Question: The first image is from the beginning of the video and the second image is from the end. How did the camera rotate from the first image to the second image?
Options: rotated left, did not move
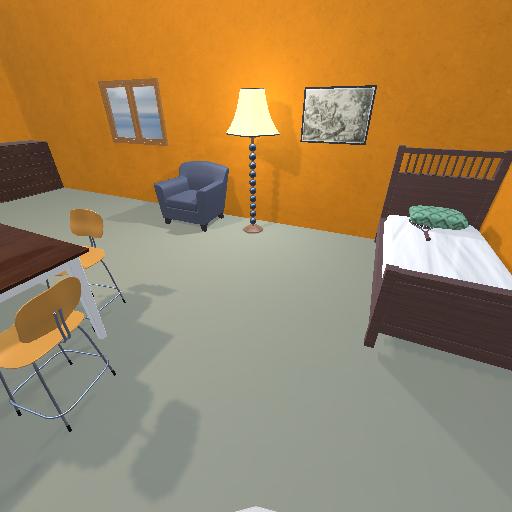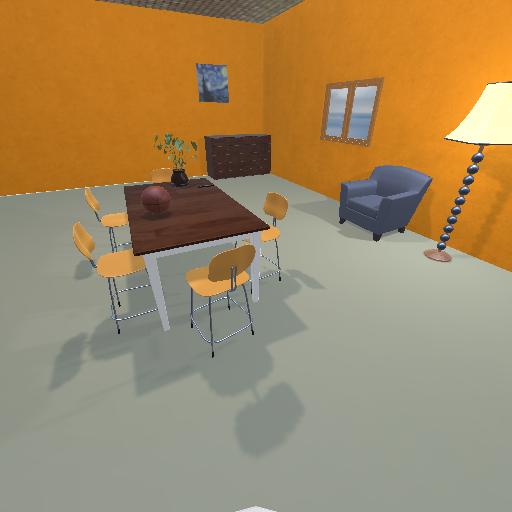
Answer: rotated left